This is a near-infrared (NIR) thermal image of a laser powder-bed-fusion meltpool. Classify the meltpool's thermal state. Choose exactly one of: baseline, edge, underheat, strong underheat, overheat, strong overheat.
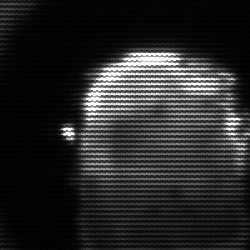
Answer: baseline